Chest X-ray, AP view. Patient: 56 years old, sex F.
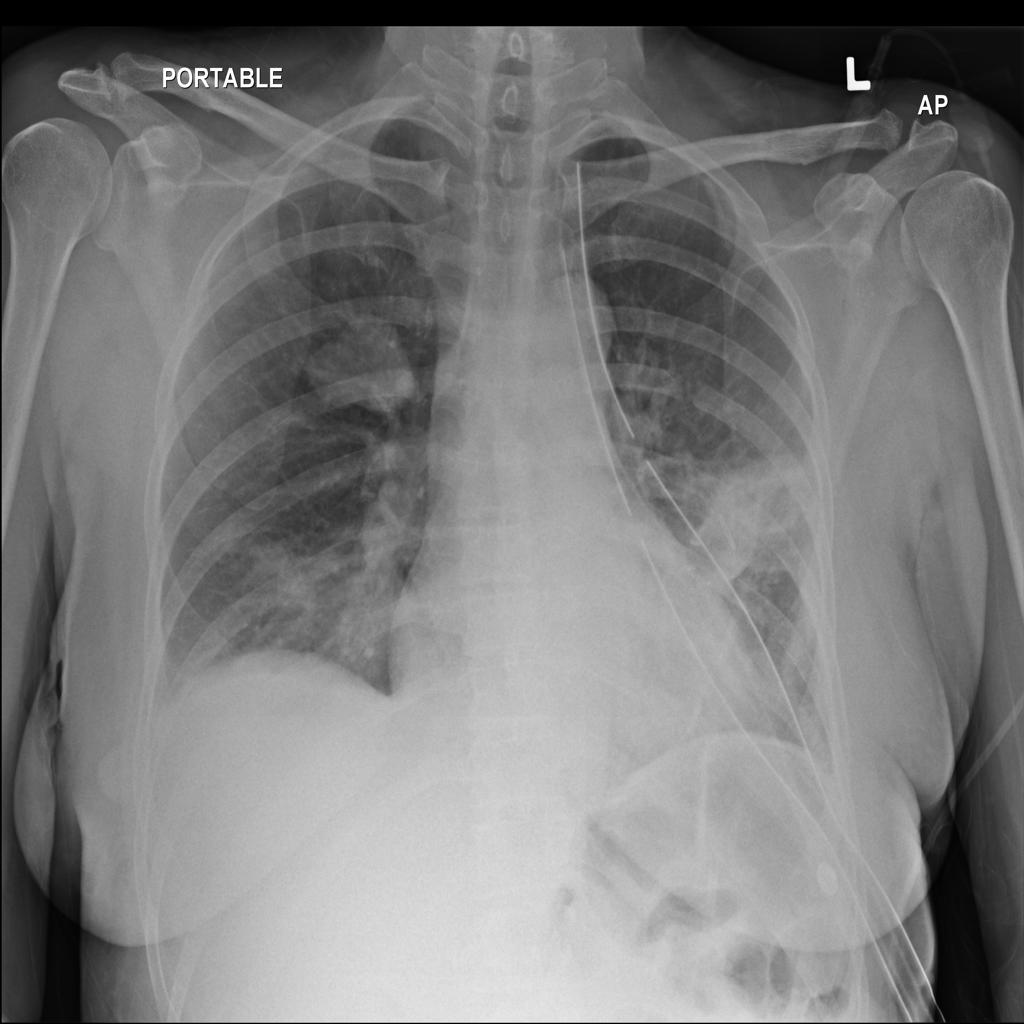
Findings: Atelectasis